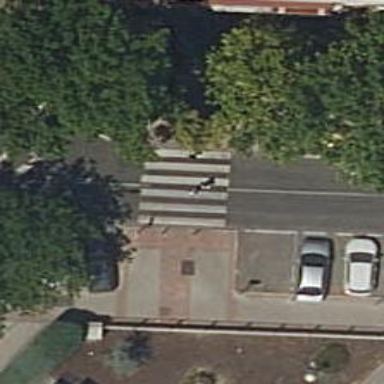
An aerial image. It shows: Marked crossing on the road.